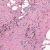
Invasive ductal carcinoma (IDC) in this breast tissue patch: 0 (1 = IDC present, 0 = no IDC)